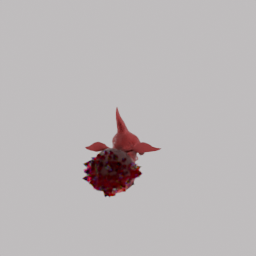
Label: animals